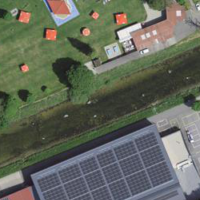
EUNIS habitat code: 54
Species observed at this site:
Heracleum sphondylium